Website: crate-barrel
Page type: billing-address
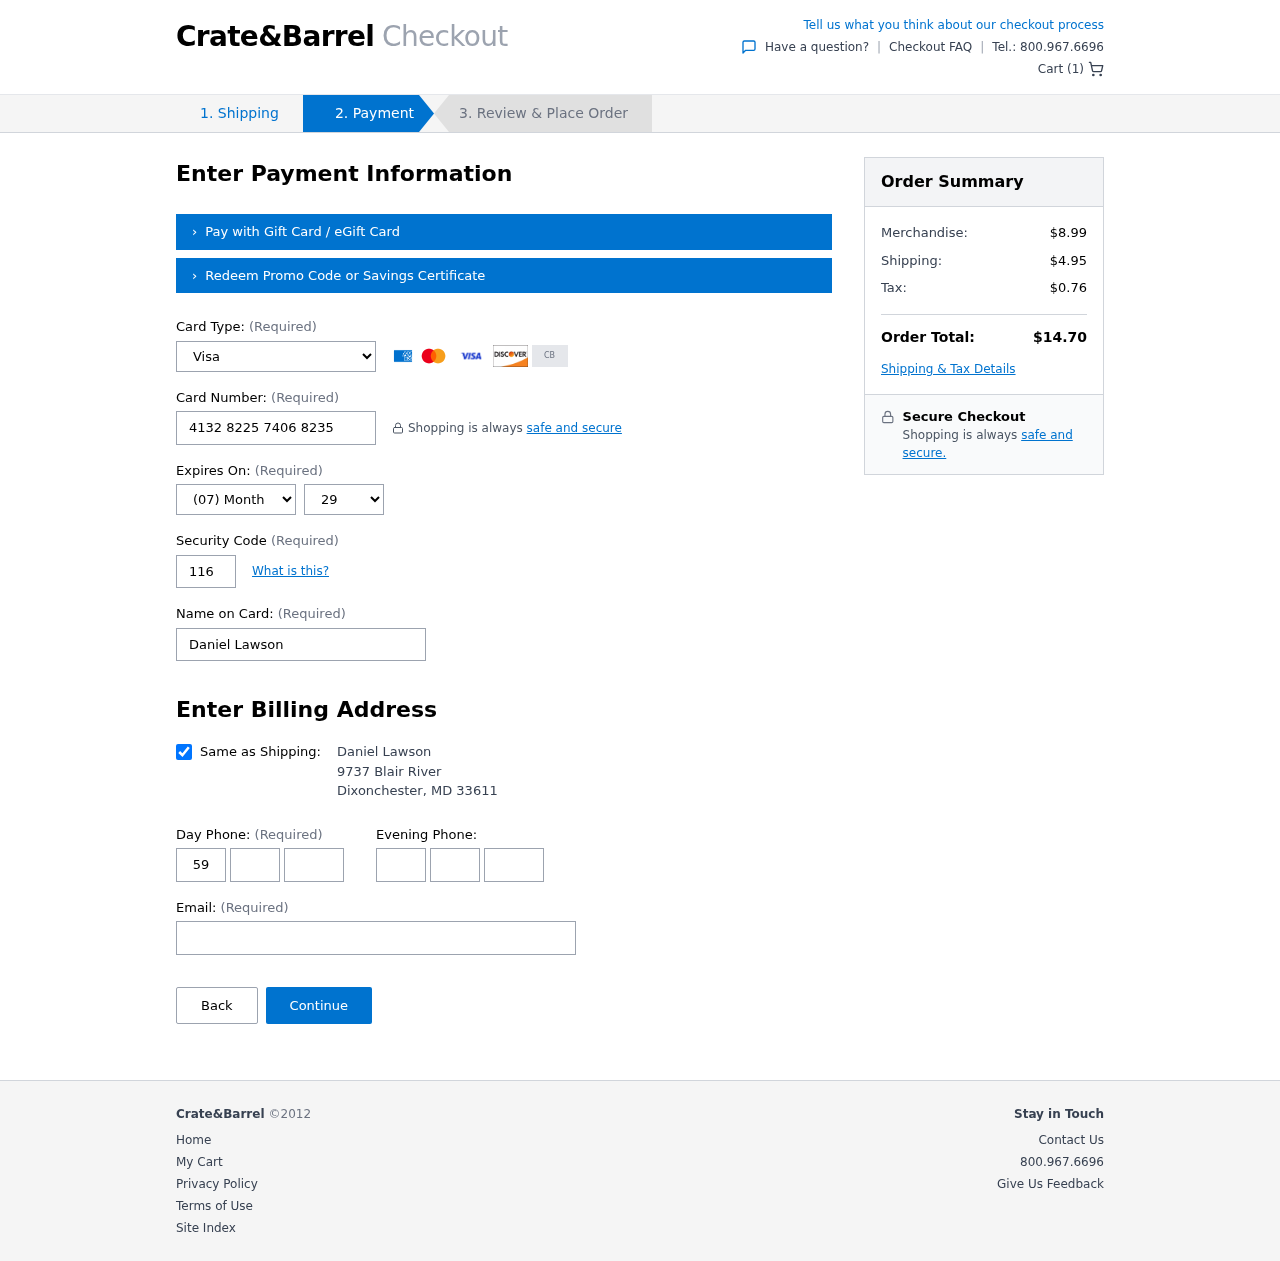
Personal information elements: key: PII_CARD_CVV
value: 116
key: PII_CARD_EXPIRY_MONTH
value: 07
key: PII_CARD_EXPIRY_YEAR
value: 29
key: PII_CARD_NUMBER
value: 4132 8225 7406 8235
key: PII_CARD_TYPE
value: Visa
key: PII_CITY
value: Dixonchester
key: PII_EMAIL
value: daniel_lawson@yahoo.com
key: PII_FULLNAME
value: Daniel Lawson
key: PII_PHONE_ALT_AREA
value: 640
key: PII_PHONE_ALT_PREFIX
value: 225
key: PII_PHONE_ALT_SUFFIX
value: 6960
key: PII_PHONE_AREA
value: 594
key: PII_PHONE_PREFIX
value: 700
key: PII_PHONE_SUFFIX
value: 8885
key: PII_POSTCODE
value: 33611
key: PII_STATE_ABBR
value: MD
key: PII_STREET
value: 9737 Blair River
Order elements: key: ORDER_NUM_ITEMS
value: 1
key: ORDER_SUBTOTAL
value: $8.99
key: ORDER_SHIPPING_COST
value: $4.95
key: ORDER_TAX
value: $0.76
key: ORDER_TOTAL
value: $14.70